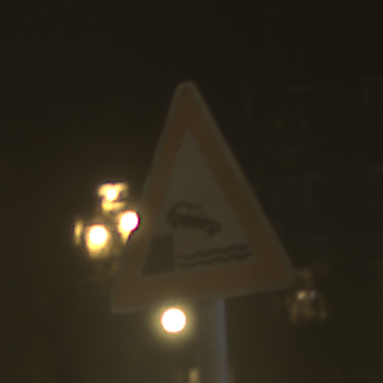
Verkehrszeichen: Ufer
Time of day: Night
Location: Outdoor (Urban)
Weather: Clear
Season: NotSpecified
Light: Artificial